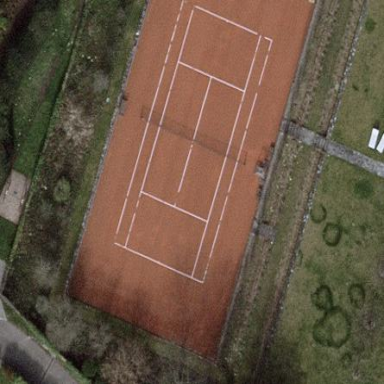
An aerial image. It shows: Tennis court on pitch.